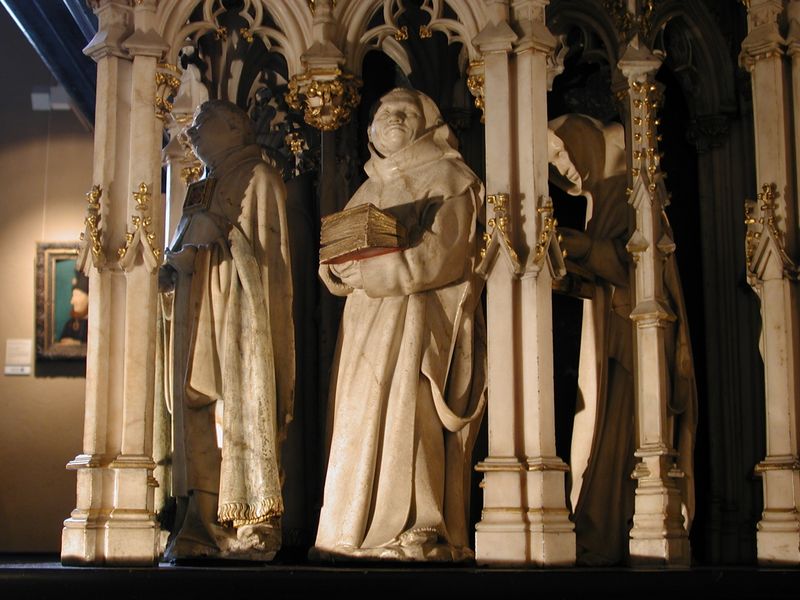
Titel: Grabmal von Philipp dem Kühnen
Künstler: Claus Sluter
Institution: Dijon, Musée des Beaux-Arts
Schlagwörter: gemälde, mann, schatten, umhang, weiß, ausschnitt, marmor, mund, männer, nase, pfeiler, profil, säule, säulen, schal, beige, muster, ornament, alt, bart, wand, architektur, barock, bibel, falten, gesicht, halten, mensch, rahmen, stein, bild, kirche, figur, geistlicher, gewand, gold, kutte, drei, saum, gotik, skulptur, statue, bücher, figuren, papst, dick, detail, lesen, ornamente, plastik, foto, bögen, schild, krabbe, buch, kloster, kreuz, kabel, beten, gebet, gesciht, altar, statuen, kanzel, spitzbogen, mönch, gebückt, geistliche, mönche, kutten, heilige, museum, prunk, heilig, betend, sakral, vergoldung, kaputze, sakralbau, masswerk, skultpur, neogotik, geand, bischoff, buchschnitt, skilptur, gelehrtentum, krabgen